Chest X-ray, AP view. Patient: 30 years old, sex M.
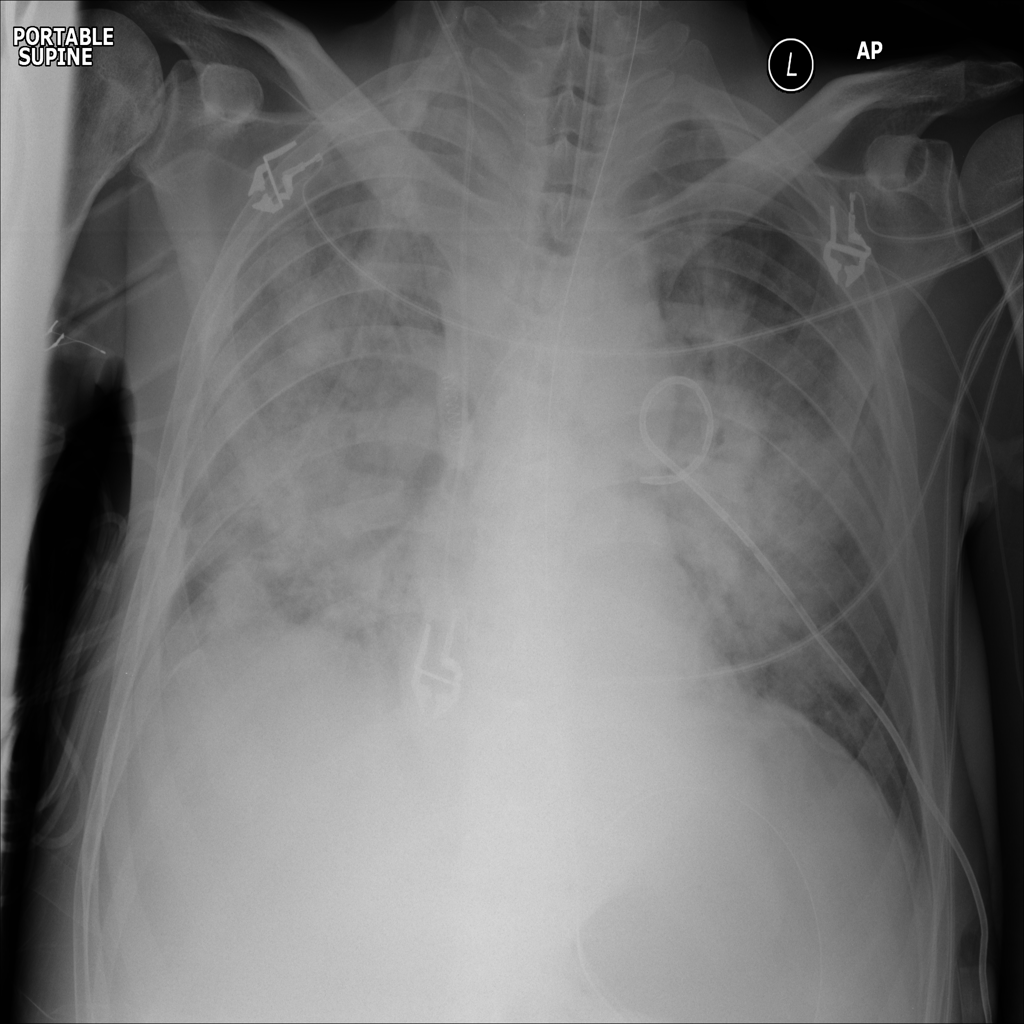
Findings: No Finding